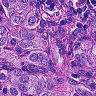
Metastatic tissue present: yes